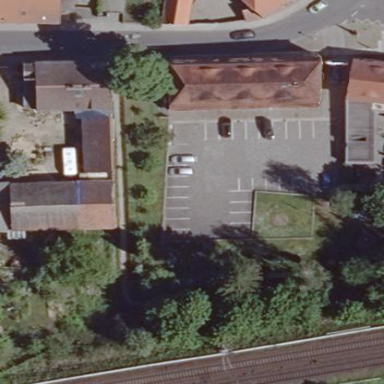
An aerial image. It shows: Parking area with surface.